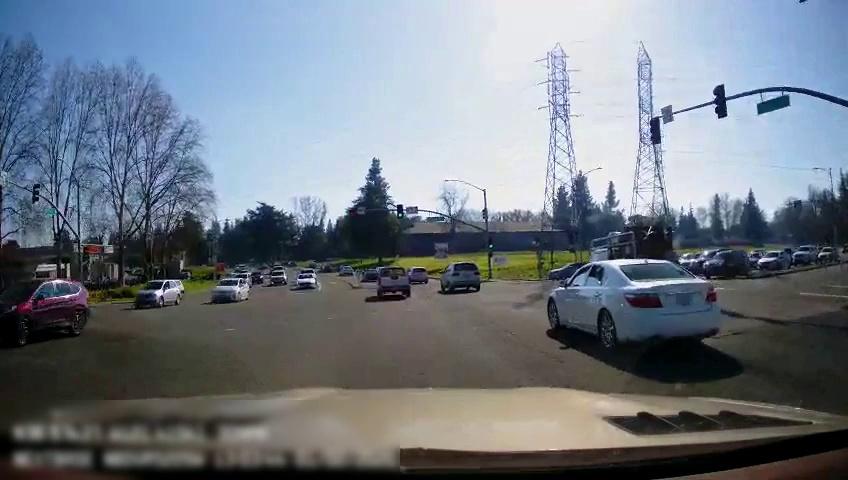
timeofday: Day
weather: Sunny
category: Drivable Space
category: Vehicles | SUV
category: Vehicles | Car
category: Vehicles | Car
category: Vehicles | Car
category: Vehicles | SUV
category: Vehicles | Car
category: Vehicles | SUV
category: Vehicles | SUV
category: Vehicles | Truck
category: Vehicles | Car
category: Vehicles | Truck
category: Vehicles | Car
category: Vehicles | Van
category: Vehicles | SUV
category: Vehicles | SUV
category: Vehicles | SUV
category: Vehicles | Car
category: Vehicles | SUV
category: Vehicles | SUV
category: Vehicles | Car
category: Vehicles | SUV
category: Vehicles | Car
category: Vehicles | Car
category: Lanes | Opposite Lane
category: Traffic | Lights
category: Traffic | Lights
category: Traffic | Lights
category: Traffic | Signs
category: Traffic | Signs
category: Traffic | Lights
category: Traffic | Lights
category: Traffic | Signs
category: Traffic | Signs
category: Traffic | Lights
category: Traffic | Signs